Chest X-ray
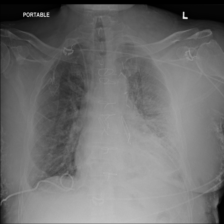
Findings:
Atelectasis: negative
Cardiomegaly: negative
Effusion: negative
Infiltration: negative
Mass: negative
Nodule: negative
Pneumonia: negative
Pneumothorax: negative
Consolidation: negative
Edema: negative
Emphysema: negative
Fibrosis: negative
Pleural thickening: negative
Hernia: negative